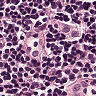
Metastatic tissue present: no